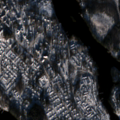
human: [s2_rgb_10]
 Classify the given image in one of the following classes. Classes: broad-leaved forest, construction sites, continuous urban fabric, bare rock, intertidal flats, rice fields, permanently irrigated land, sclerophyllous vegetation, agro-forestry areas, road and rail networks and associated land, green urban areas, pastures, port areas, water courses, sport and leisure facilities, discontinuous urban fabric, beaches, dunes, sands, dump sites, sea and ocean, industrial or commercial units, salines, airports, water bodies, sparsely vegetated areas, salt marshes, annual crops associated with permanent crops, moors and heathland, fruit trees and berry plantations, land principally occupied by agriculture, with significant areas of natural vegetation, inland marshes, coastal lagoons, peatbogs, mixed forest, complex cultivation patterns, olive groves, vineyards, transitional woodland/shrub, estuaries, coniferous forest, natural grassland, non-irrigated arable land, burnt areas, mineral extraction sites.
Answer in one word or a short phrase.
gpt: discontinuous urban fabric, mixed forest, transitional woodland/shrub, water bodies